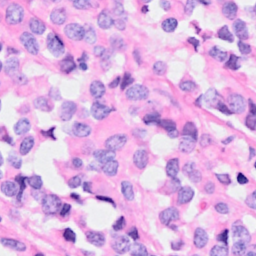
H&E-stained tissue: Breast